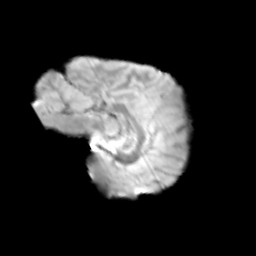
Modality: T2w
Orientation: sagittal
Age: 11
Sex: male
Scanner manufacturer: siemens
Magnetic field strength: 3 T
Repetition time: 3.8 s
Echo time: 0.07 s